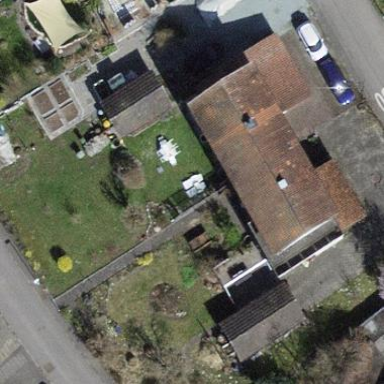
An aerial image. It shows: Building with tiled roof.